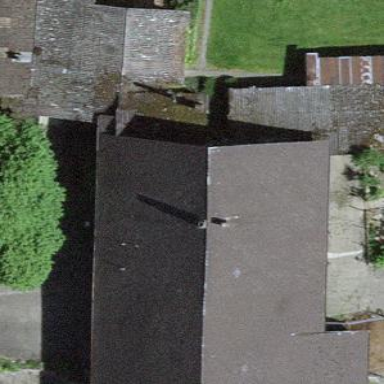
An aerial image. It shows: Farm building.